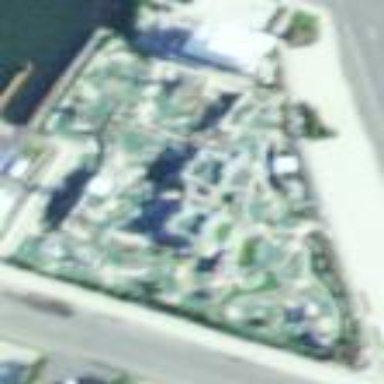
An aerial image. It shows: Miniature golf leisure land.